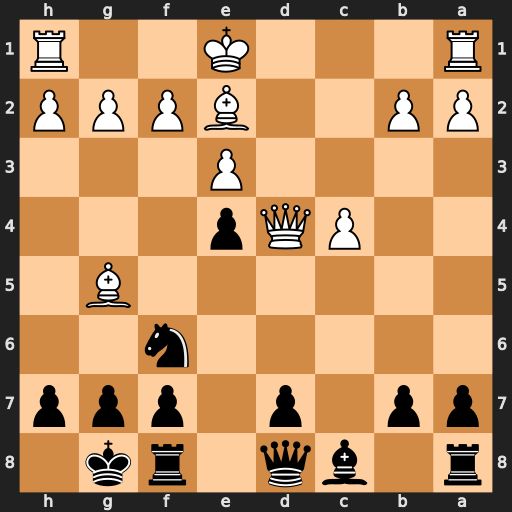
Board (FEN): r1bq1rk1/pp1p1ppp/5n2/6B1/2PQp3/4P3/PP2BPPP/R3K2R
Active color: b
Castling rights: KQ
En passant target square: -
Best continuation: Qa5+ Kf1 Qxg5